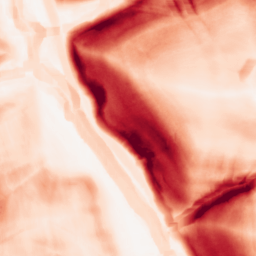
Category: morphological
Decomposition family: morphological_gradient
Decomposition parameters: size: 10
shape: square
Upsampling method: linear_exact
Upsampling parameters: scale: 2
Upsampling scale: 2